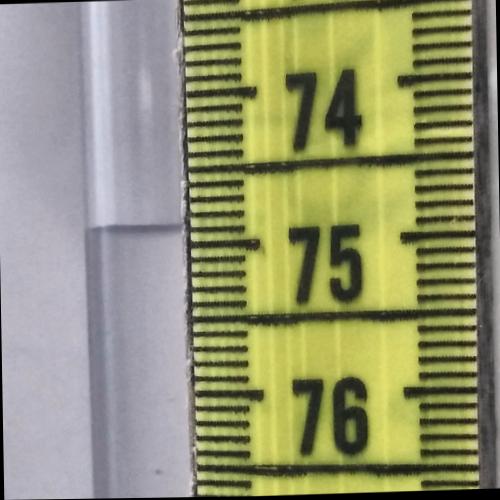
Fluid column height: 74.9 cm